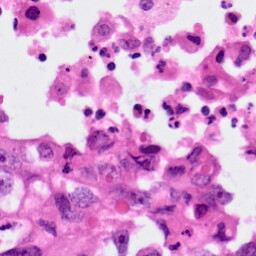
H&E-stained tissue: Lung